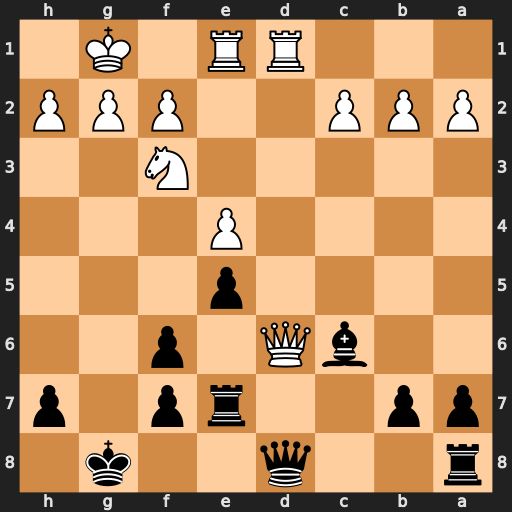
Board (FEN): r2q2k1/pp2rp1p/2bQ1p2/4p3/4P3/5N2/PPP2PPP/3RR1K1
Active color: b
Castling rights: -
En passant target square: -
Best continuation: Rd7 Qxd7 Bxd7